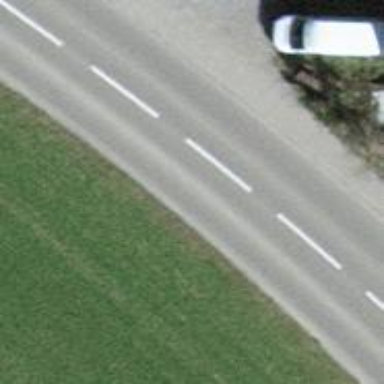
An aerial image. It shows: Secondary road with asphalt surface.